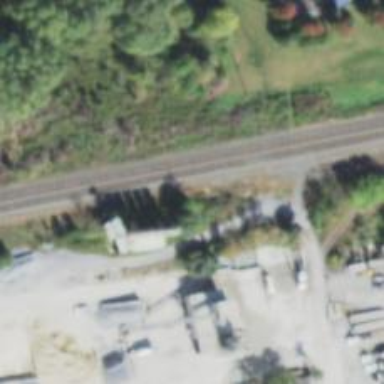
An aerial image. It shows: Rail spur service.